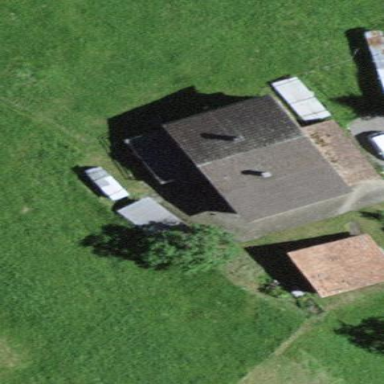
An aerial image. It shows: Simple house.